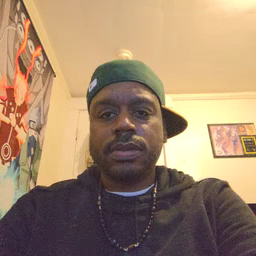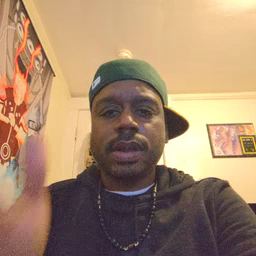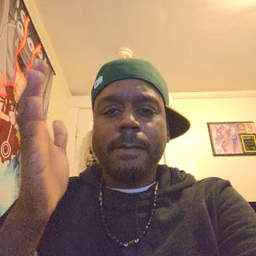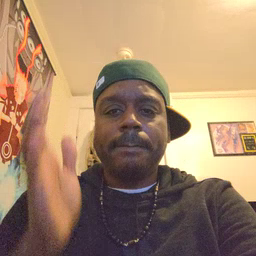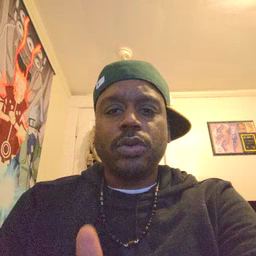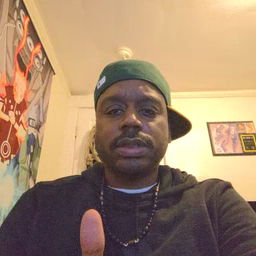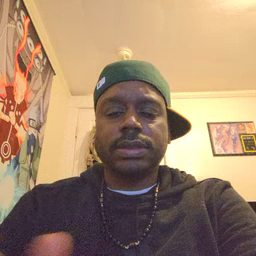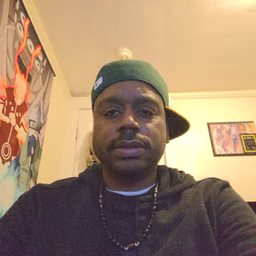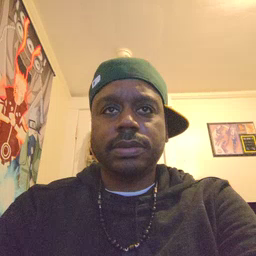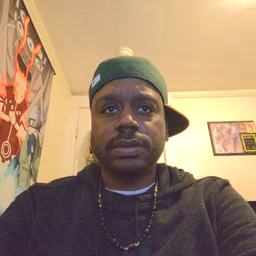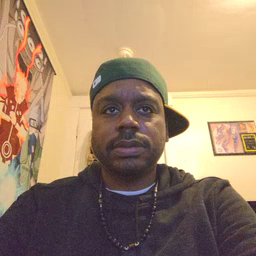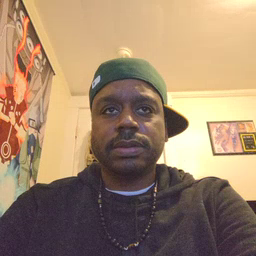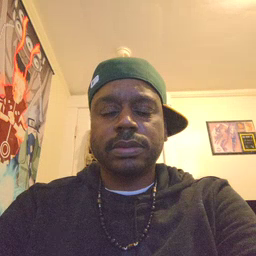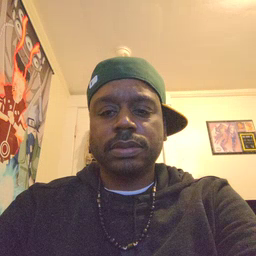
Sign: person